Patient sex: M
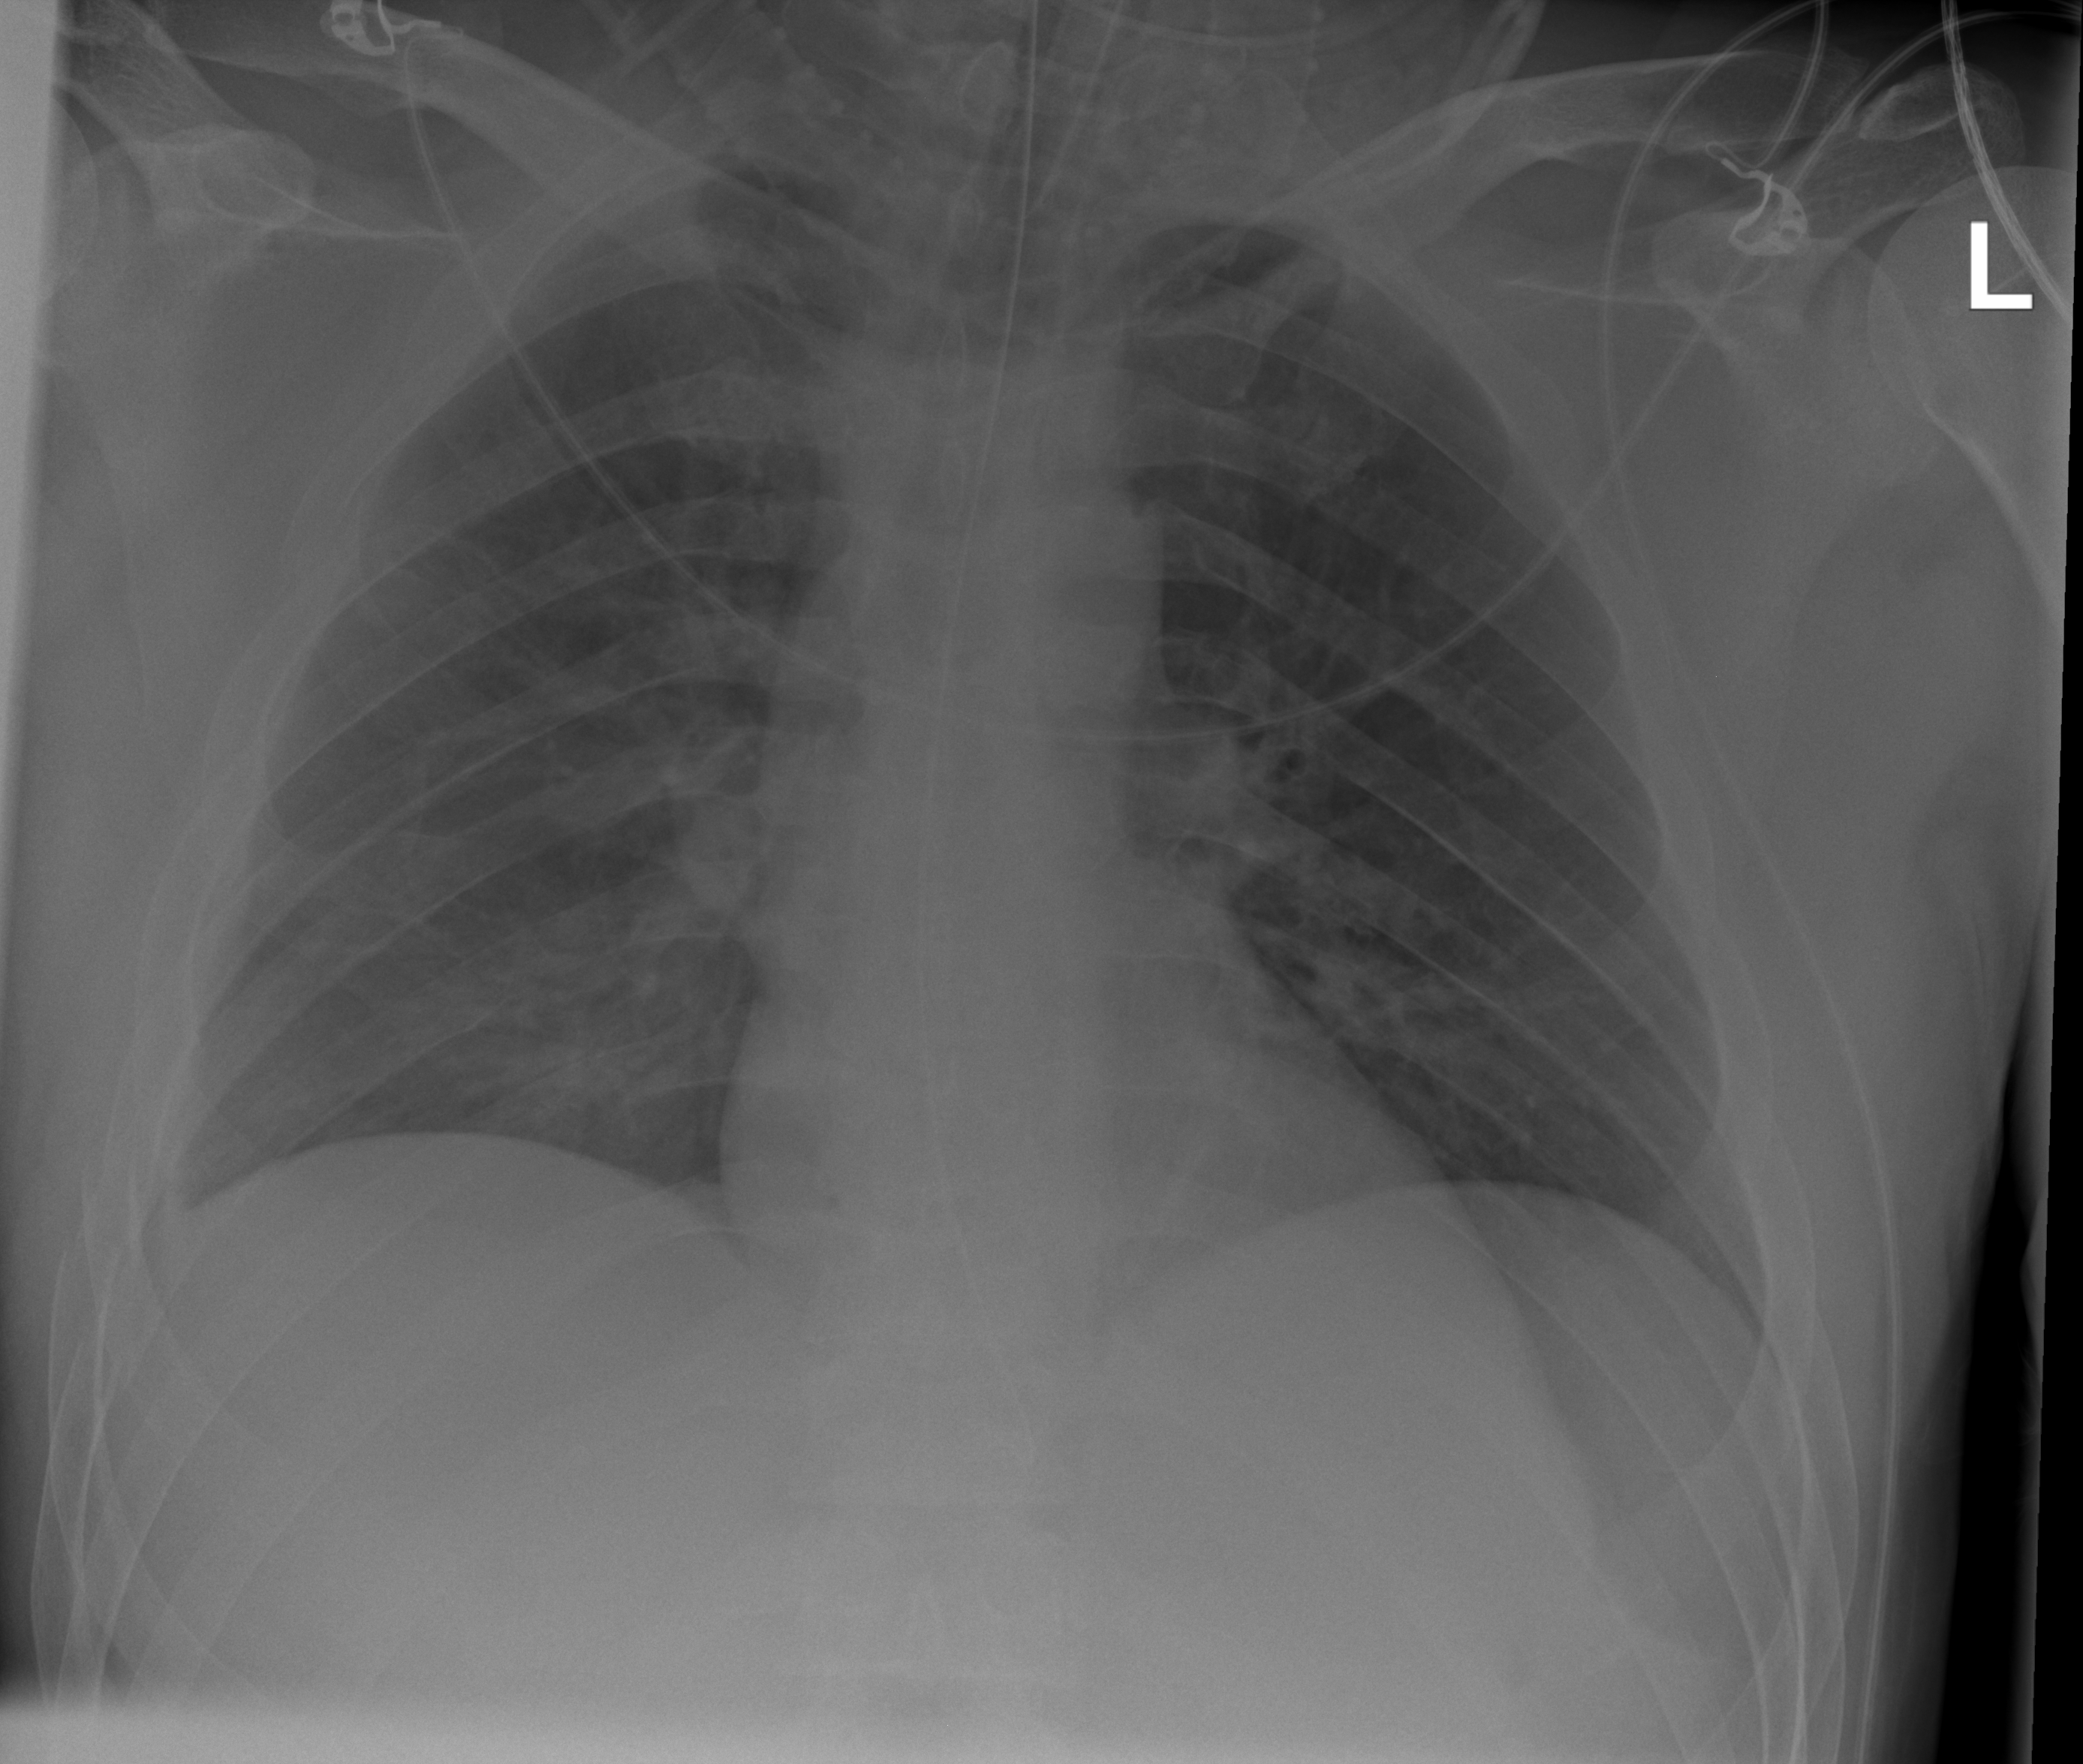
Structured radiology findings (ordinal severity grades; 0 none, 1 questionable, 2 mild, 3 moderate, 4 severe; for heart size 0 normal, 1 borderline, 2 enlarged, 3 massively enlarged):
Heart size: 0
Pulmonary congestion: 0
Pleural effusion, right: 2
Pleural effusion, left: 0
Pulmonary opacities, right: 2
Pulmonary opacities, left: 0
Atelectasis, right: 2
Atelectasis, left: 0